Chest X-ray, AP view. Patient: 35 years old, sex M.
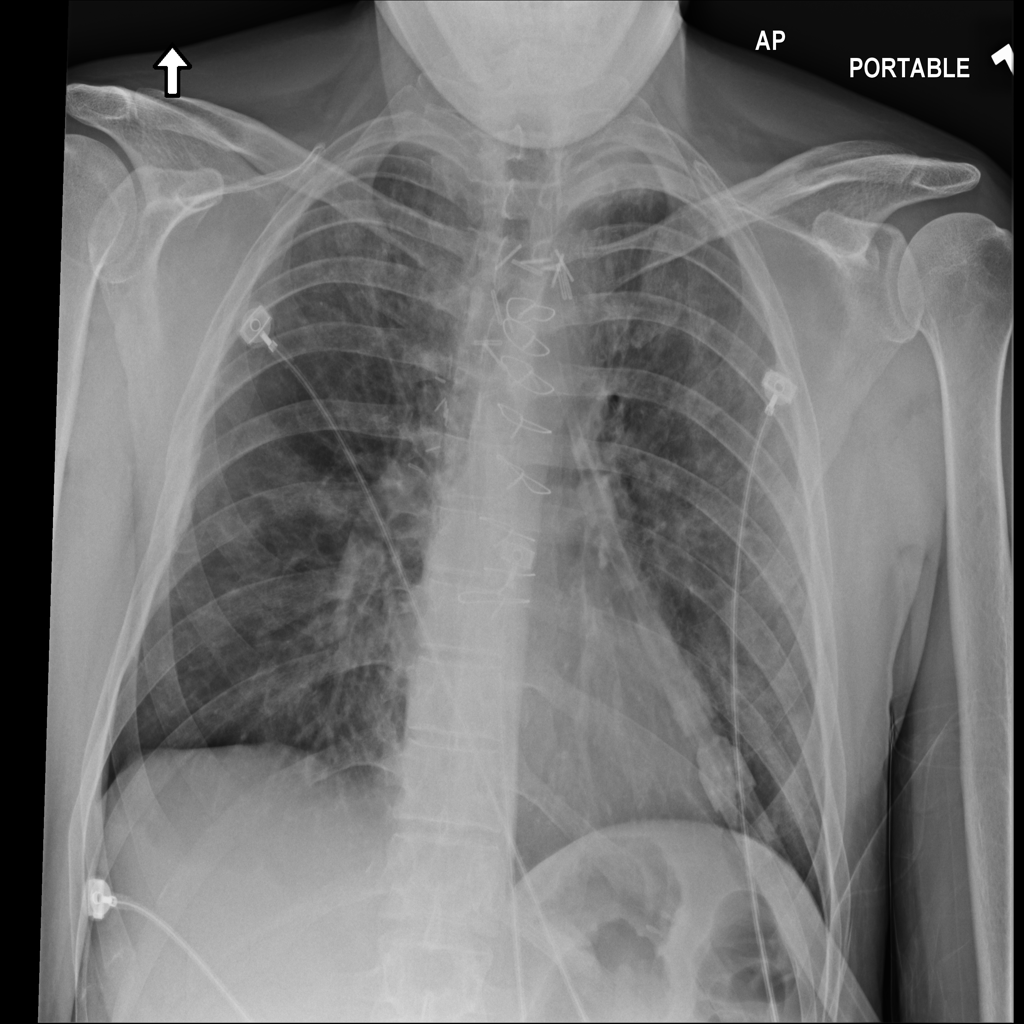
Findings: No Finding